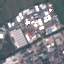
Label: Industrial